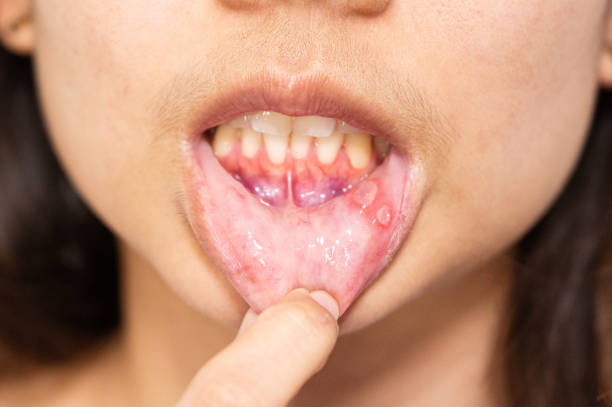
Condition: Mouth Ulcer